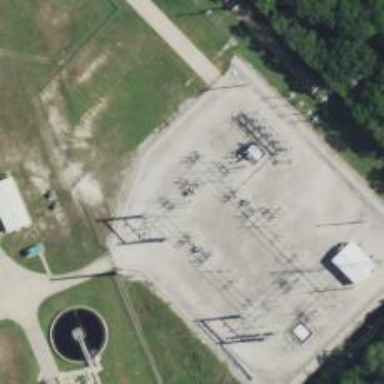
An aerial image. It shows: Switch used for power control.